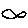
Label: fish